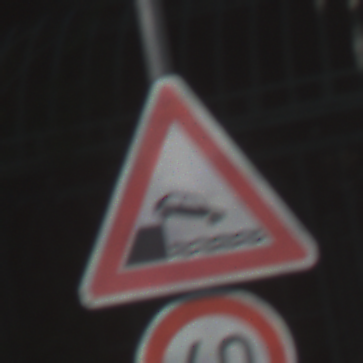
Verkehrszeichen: Ufer
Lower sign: Geschwindigkeit60
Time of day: Midday
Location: Outdoor (Suburban)
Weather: Clear
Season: NotSpecified
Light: Natural